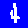
Digit: 4